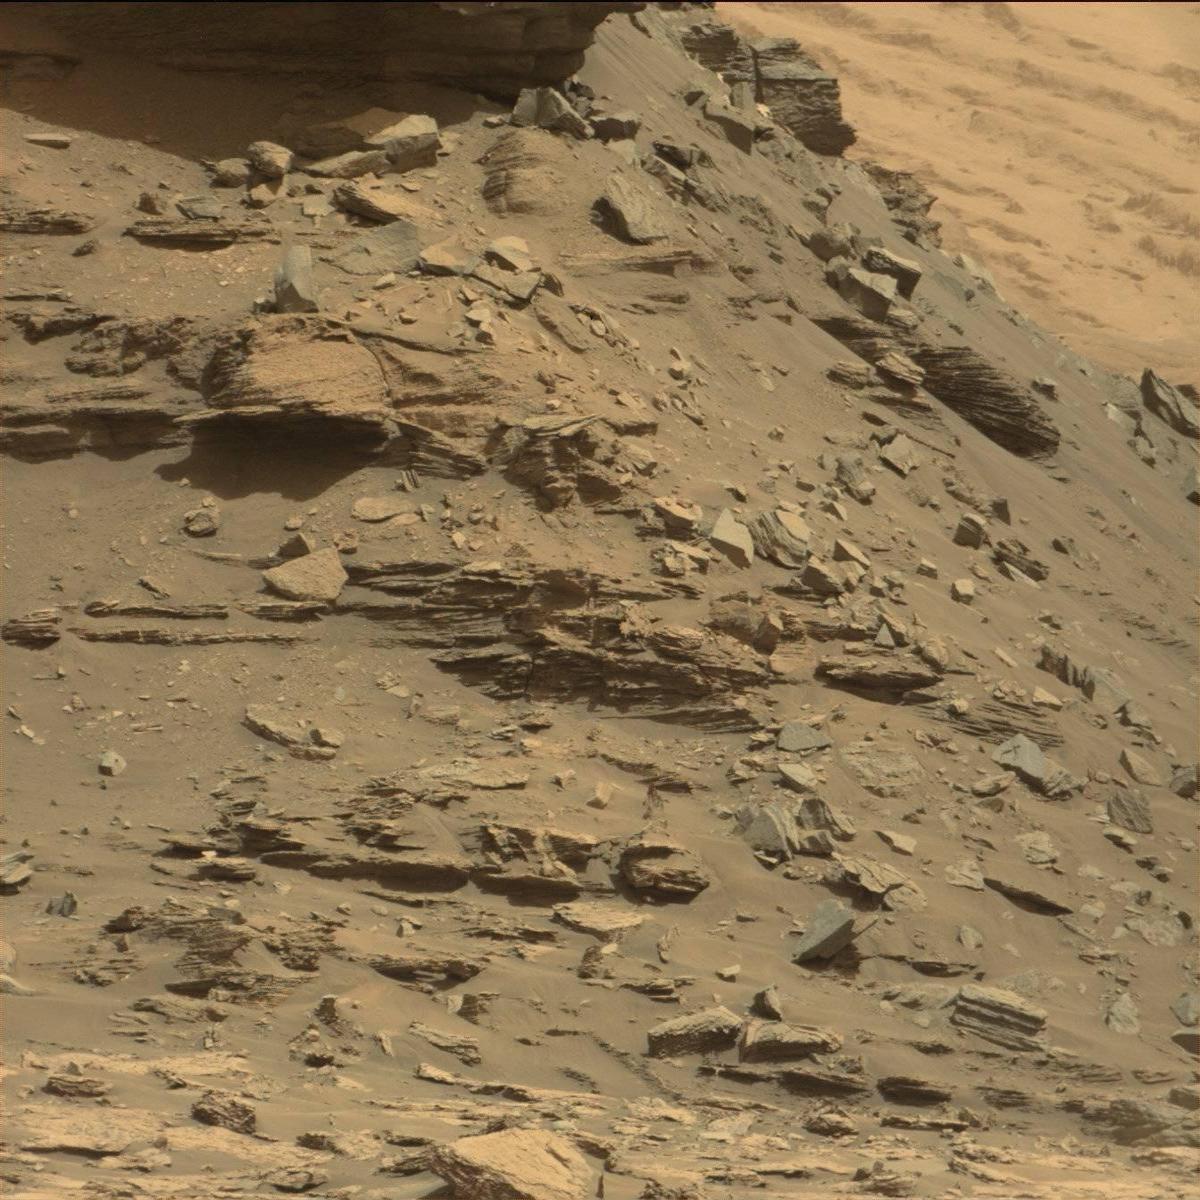
Terrain classes present: Bedrock, Ridge, Sand / Soil